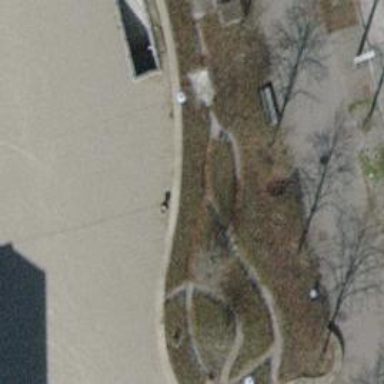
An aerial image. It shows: Bubbler fountain providing drinking water.